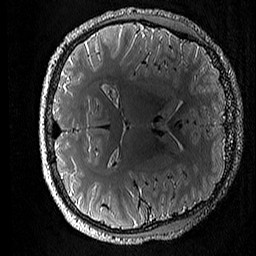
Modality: T2w
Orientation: axial
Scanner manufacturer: siemens
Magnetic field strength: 3 T
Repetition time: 3.2 s
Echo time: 0.428 s